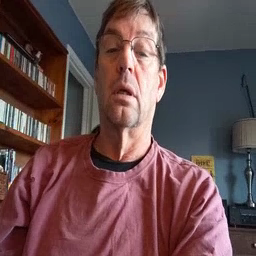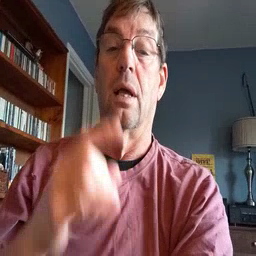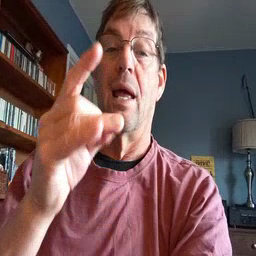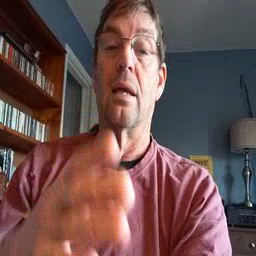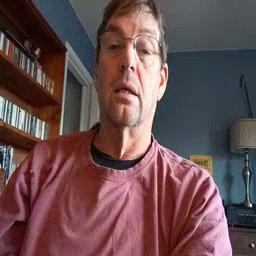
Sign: hate